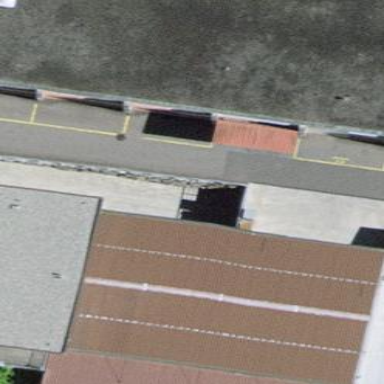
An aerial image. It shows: Industrial building.